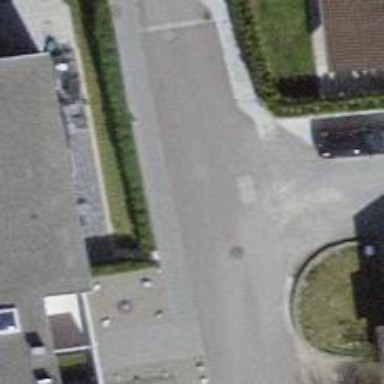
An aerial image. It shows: Residential road with pebblestone surface.